Question: I'm really pulling my hair out, this must be a simple problem, but I just can't see it.
I'm just trying to assign a value to a variable from a text field.
In my h file I have
'''
NSString *currentPass;
@property (nonatomic, retain) NSString *currentPass;
'''
My m file.
'''
@synthesize currentPass;
- (void)alertView:(UIAlertView *)alertView willDismissWithButtonIndex:
(NSInteger)buttonIndex{
if (alertView.tag == AlertPasswordAsk) {
UITextField* theTextField = ((UITextField*)[alertView viewWithTag: 5]);
currentPass = [NSString stringWithFormat:@"%@", theTextField.text];
if ([theTextField isEditing]) {
[theTextField resignFirstResponder];
}
}
}
- (void)alertView:(UIAlertView *)alertView
didDismissWithButtonIndex:(NSInteger)buttonIndex{
NSLog(@"didDismissWithButtonIndex tag=%i", alertView.tag);
if (alertView.tag == AlertPasswordAsk) {
if(buttonIndex == 1){
NSUserDefaults *myDefaults = [NSUserDefaults standardUserDefaults];
NSString *strPassword = [NSString alloc];
strPassword = [myDefaults stringForKey:@"pass"];
// ######### ERROR OCCURS HERE #########
NSLog(@"currentPass=%@ strPassword=%@", currentPass, strPassword);
if (![currentPass isEqualToString:strPassword]) {
'''

'''
[6337:207] didDismissWithButtonIndex tag=10
Current language: auto; currently objective-c
(gdb) continue
Program received signal: "EXC_BAD_ACCESS".
(gdb) bt
#0 0x02894903 in objc_msgSend ()
#1 0x00000000 in ?? ()
'''
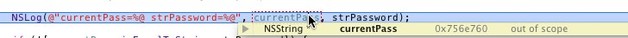
Answer: You need to retain the object you assign to 'currentPass':
'''
self.currentPass = [NSString stringWithFormat:@"%@", theTextField.text];
'''